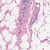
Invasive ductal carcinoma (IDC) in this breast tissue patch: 0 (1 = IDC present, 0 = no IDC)